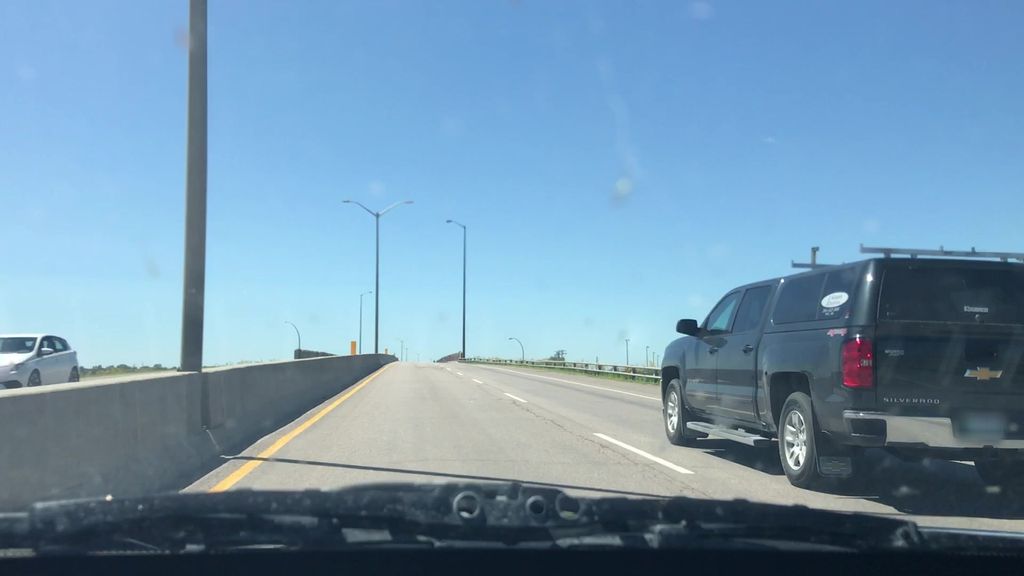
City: winnipeg